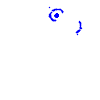
Particle: pion